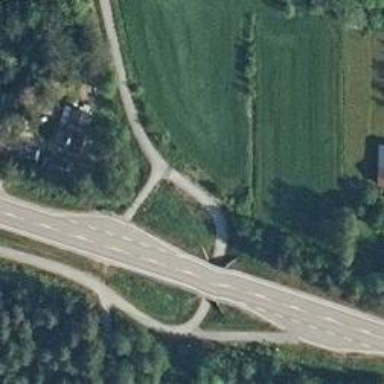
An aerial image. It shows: Cycleway.